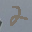
Label: 2